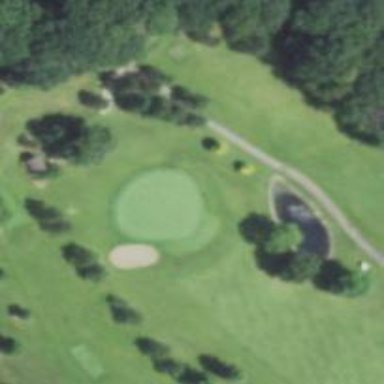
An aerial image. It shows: Golf hole.